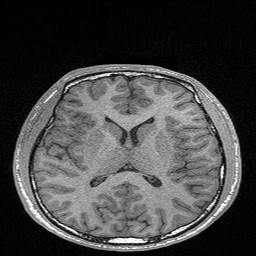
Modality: FLASH
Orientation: coronal
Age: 26
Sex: male